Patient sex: F
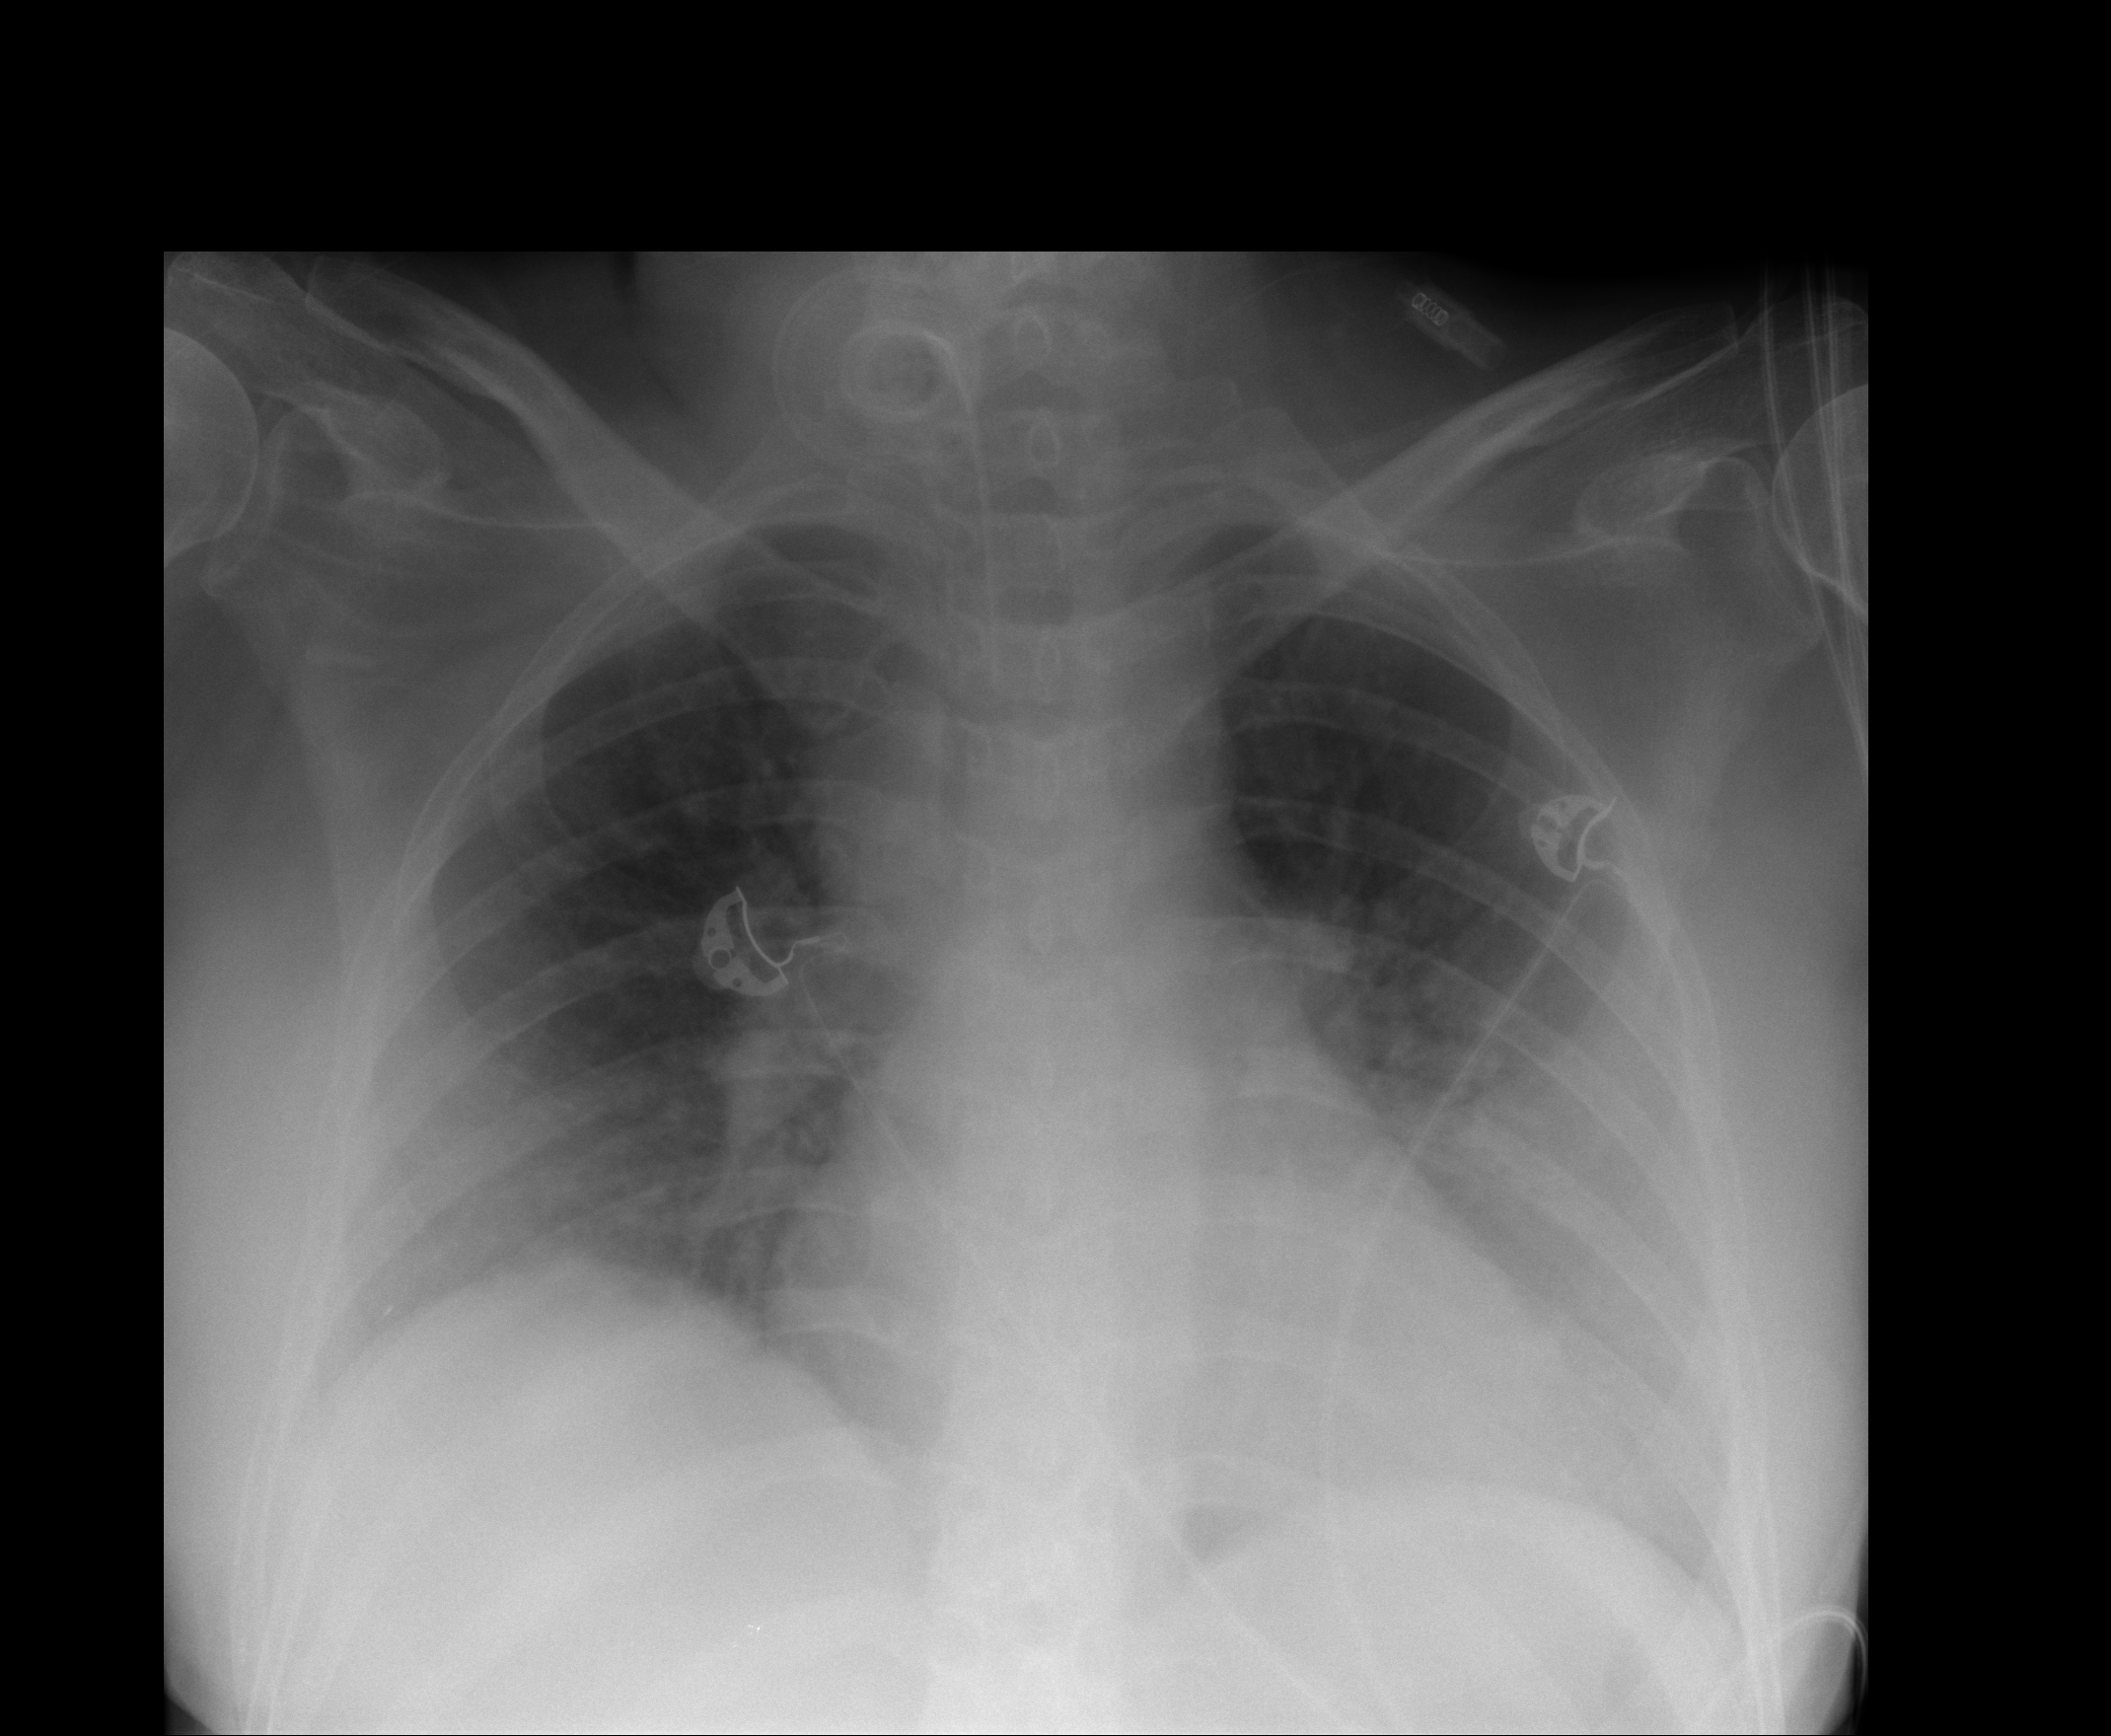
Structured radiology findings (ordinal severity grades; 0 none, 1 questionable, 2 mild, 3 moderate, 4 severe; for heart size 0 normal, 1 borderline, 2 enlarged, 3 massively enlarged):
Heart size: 1
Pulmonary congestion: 0
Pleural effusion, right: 1
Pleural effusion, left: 2
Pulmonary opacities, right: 0
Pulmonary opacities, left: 1
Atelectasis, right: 1
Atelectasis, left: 2